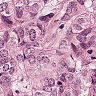
Metastatic tissue present: yes